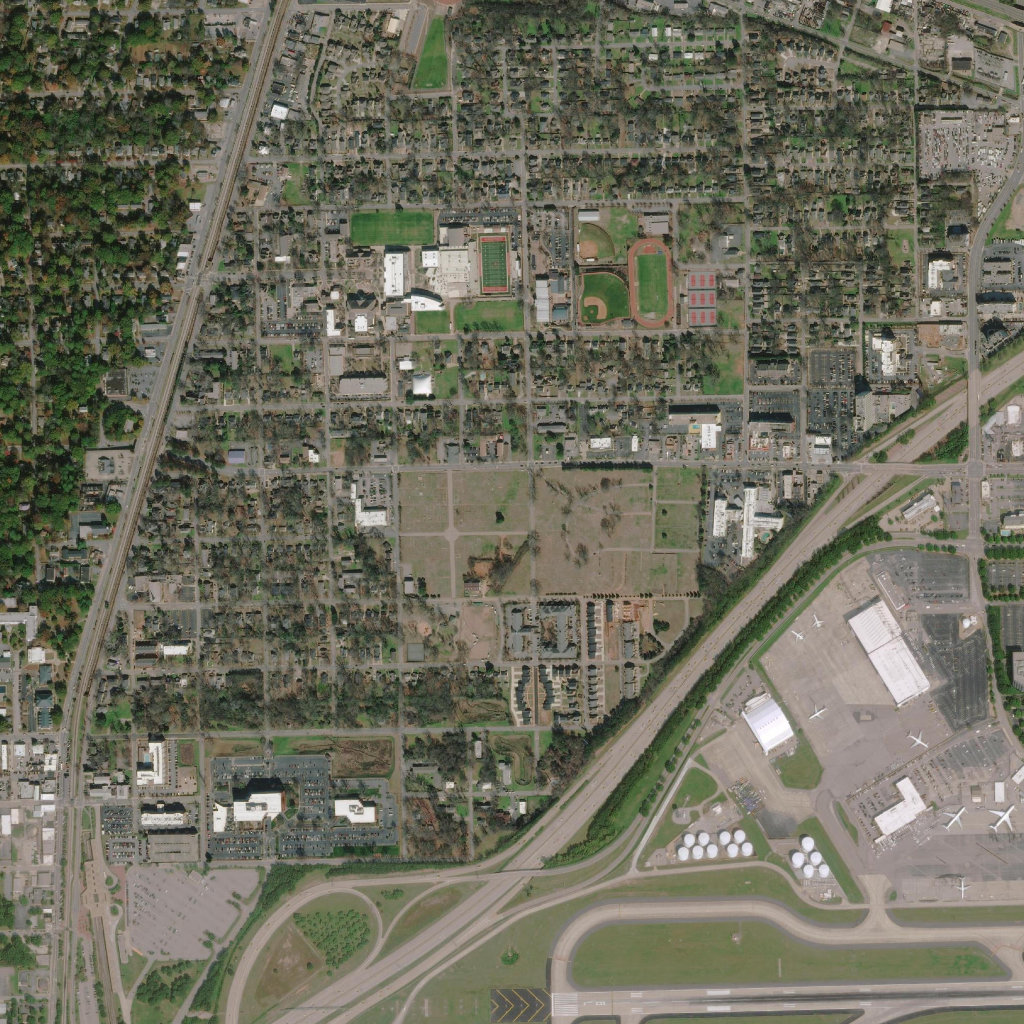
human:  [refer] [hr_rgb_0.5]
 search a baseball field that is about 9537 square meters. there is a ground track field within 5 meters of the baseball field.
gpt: <box>[[56, 26, 61, 31, 0]]</box>